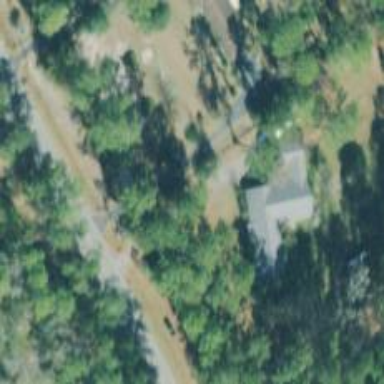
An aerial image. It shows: Driveway leading to service road.